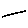
Label: line